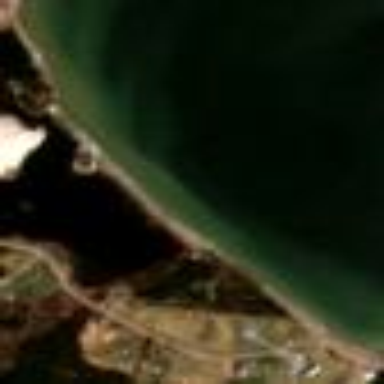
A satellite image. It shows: Beach area designated as protected beach.